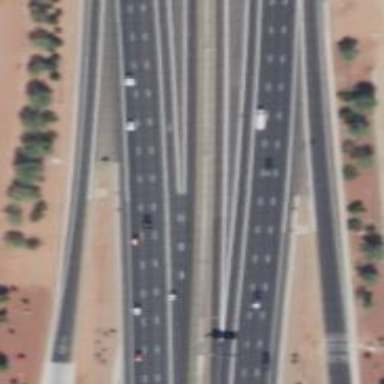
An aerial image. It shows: Asphalt motorway.